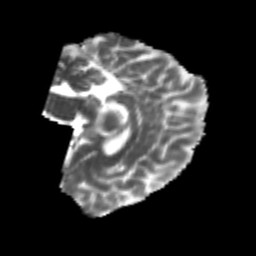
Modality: MD
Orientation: sagittal
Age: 22
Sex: female
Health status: healthy
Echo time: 0.074 s